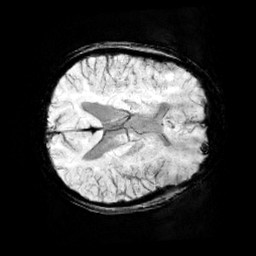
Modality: minIP
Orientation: axial
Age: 11
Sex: female
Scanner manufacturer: siemens
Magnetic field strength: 3 T
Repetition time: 0.027 s
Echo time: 0.02 s